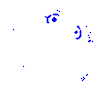
Particle: electron